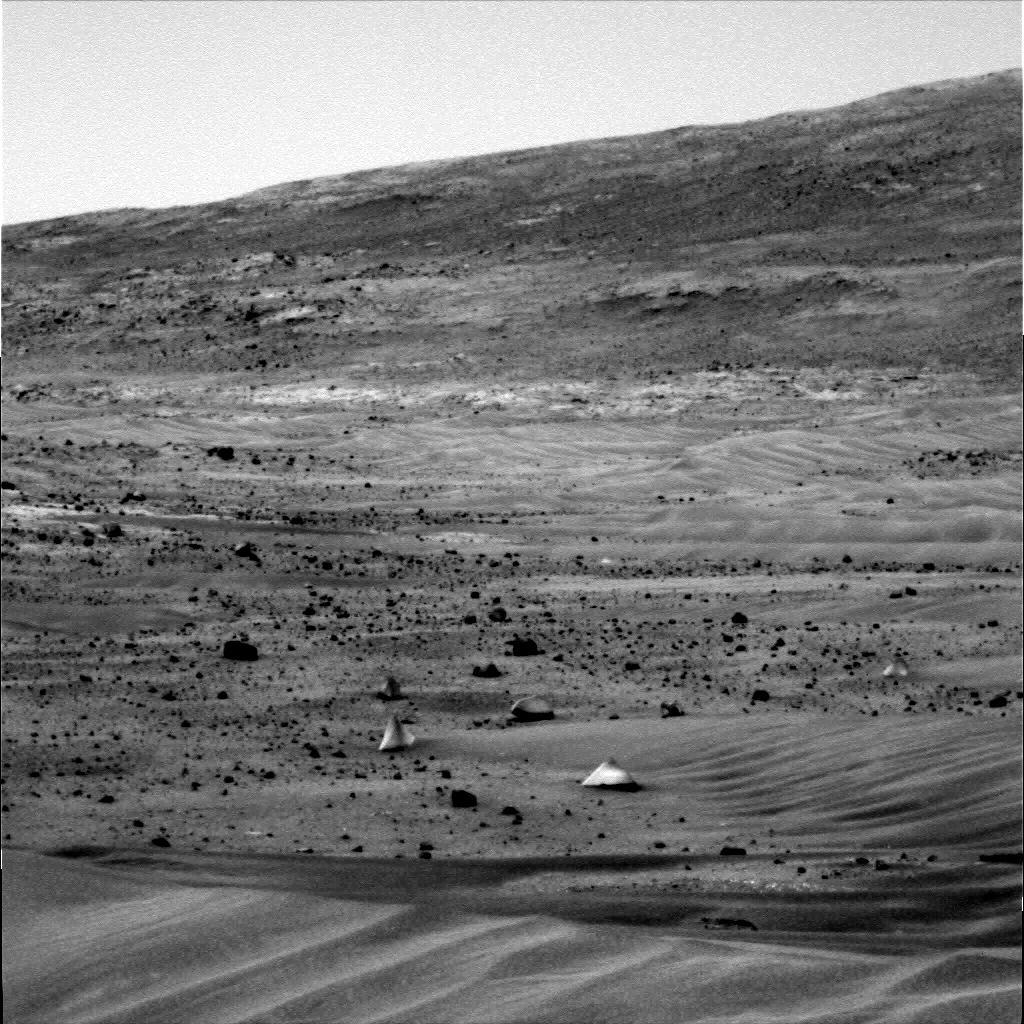
Terrain classes present: Gravel / Sand / Soil, Rock, Shadow, Sky / Distant Mountains